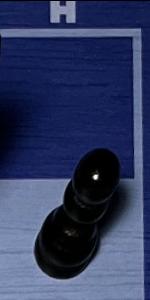
Label: Pawn_Black